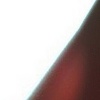
Label: sunburn